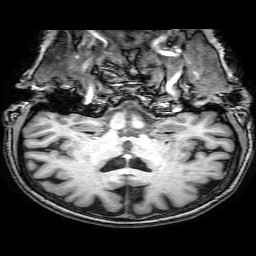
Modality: T1w
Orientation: sagittal
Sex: female
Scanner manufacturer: philips
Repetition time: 0.008087 s
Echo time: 0.0037 s